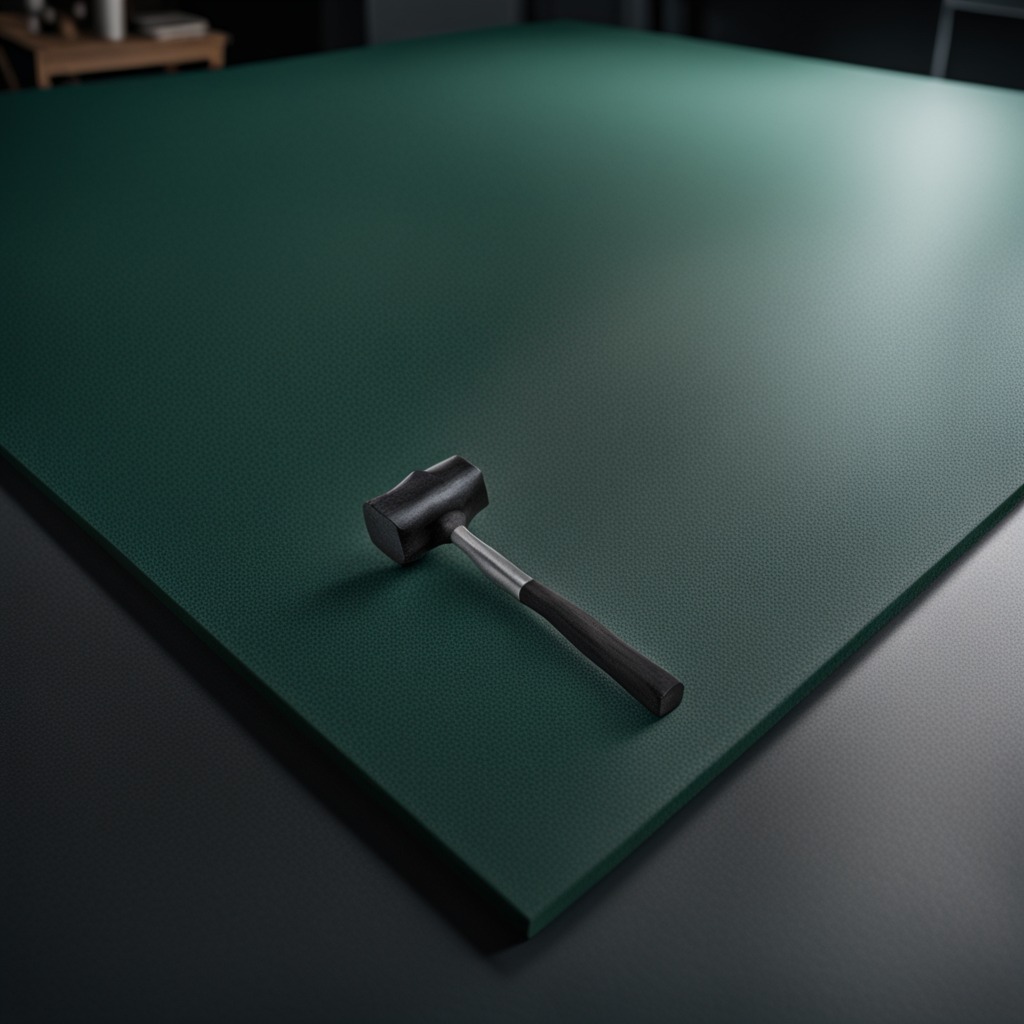
A hammer lying on a clean granite tabletop inside a workshop at night dim ambient light soft shadows worn but beneath the mat